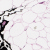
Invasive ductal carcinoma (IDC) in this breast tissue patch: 0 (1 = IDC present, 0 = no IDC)